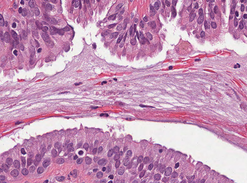
Tumor epithelial tissue: yes
Tumor-associated stroma tissue: yes
Normal tissue: no